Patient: sex F, age 67
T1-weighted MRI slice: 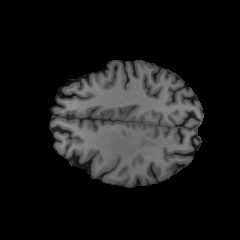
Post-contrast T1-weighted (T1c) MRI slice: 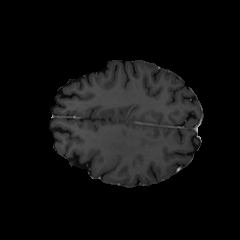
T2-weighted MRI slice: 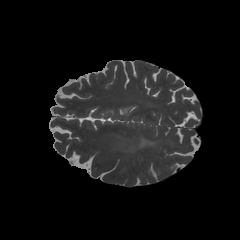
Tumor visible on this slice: yes
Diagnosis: Glioblastoma, IDH-wildtype
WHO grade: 4